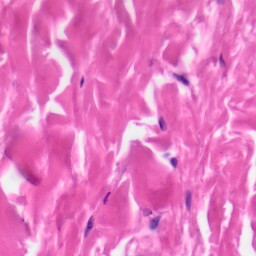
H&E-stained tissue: Skin